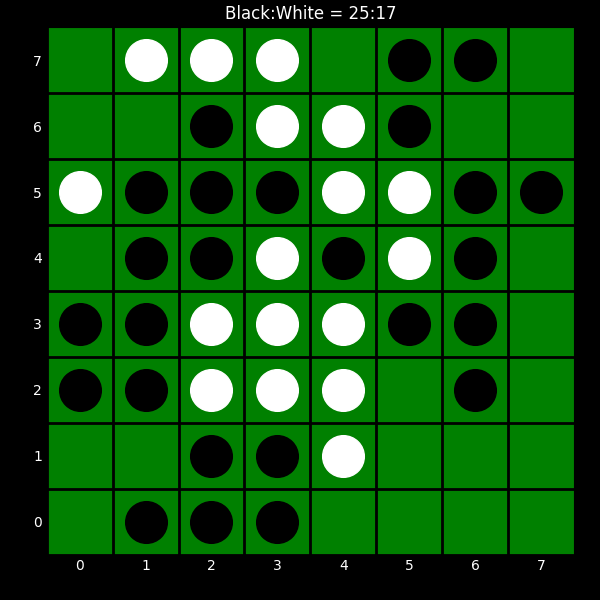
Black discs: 25
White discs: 17